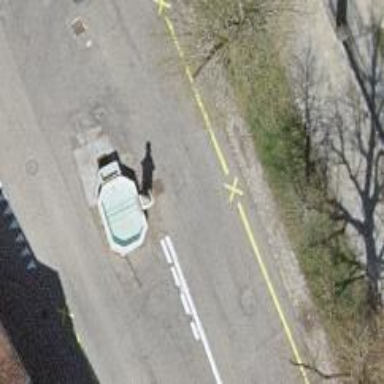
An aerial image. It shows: Fountain.